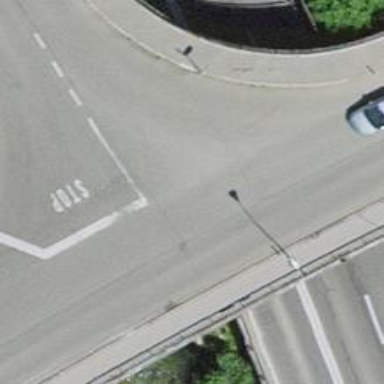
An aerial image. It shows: Residential road with asphalt surface and sidewalks on both sides. There is bridge on the road.